Question: I would like to plot a graph of some experimental data which is sampled at a relatively high rate, but approximates a smooth curve using markers spaced at equal arc-length intervals as shown in the graph below:

I know about the 'markevery' argument to plot, but that would bunch up the markers to the right of the plot and probably have quite few markers on the left. The solution should be independent of the scales on the x and y axes. I am open to installing additional modules, but it should be a python+matplotlib solution.
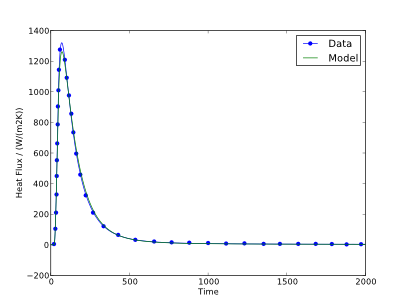
Answer: Since matplotlib 1.4, you can use markevery with real numbers to achieve this.
Documentation: <URL>
Example:
'''
import numpy as np
import matplotlib.pyplot as plt
x = np.linspace(0, 10*np.pi, 1000)
y = np.sin(x*2) + np.sin(x + 1)
plt.plot(x, y, marker='o', markevery=0.05)
plt.show()
'''